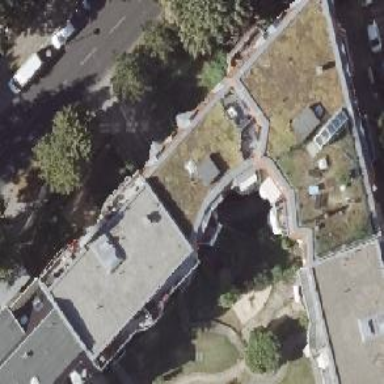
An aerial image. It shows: Driveway tunnel that serves as building passage.